Question: MY tables..
fields:
> - -
fields:
> - -
fields:
> - - -
I have this sql:
'''
SELECT
a.id AS article_id ,
a.name AS article_name ,
COUNT( c.id ) AS num_categories ,
GROUP_CONCAT( c.name ) AS categorie_names
FROM
articles AS a
LEFT JOIN
article_cats AS ac
ON
( a.id = ac.article_id )
LEFT JOIN
cats AS c
ON
( ac.cat_id = c.id )
GROUP BY
a.id
'''
and it provide this table structure:

what i need is, to get categories id and name in array, so categorie_names will be an array with fields cat_id and cat_name for each category.
Is this possible with mysql ?
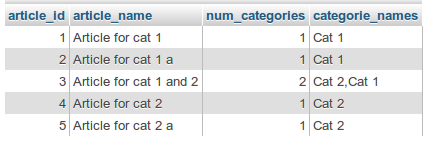
Answer: In database array means tables. If you want data in array format the best way to store the values in a seperate temporary table.
Like
'''
article_id, category_id, category_name
1 1 Cat1
2 1 Cat1
3 2 Cat2
3 1 Cat1
'''
Or you have to use a concatenation inside the group_concat
'''
GROUP_CONCAT(cast(concat(c.id,': ',c.name) AS char)SEPARATOR ', ') AS categorie_names
'''
So the result will be like 2:Cat2,1:Cat2. You can split(first with ',' then ':') this value and retrieve ID and Name.